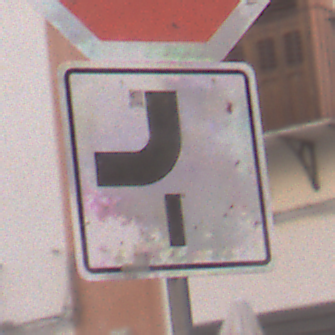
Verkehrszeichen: VerlaufVorfahrtsstrasse7
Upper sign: Stop
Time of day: MorningAfternoon
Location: Outdoor (Urban)
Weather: PartlyCloudy
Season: NotSpecified
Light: Natural